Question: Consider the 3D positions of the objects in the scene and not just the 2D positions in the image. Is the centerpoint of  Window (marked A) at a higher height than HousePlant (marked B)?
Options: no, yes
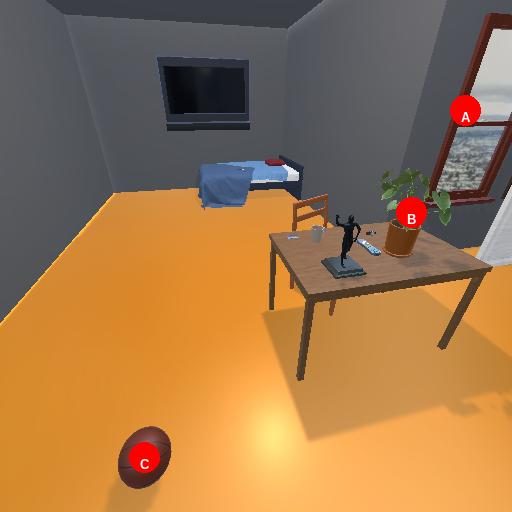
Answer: no